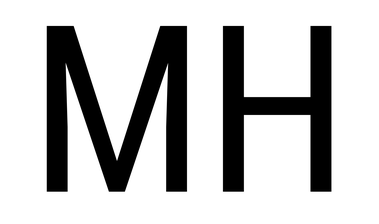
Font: Roboto_Condensed_Regular